Current action and preconditions to check: path_clear

Your task: For each precondition in the list above, predict whether it will hold at this action.

Consider the current scene as observed from the mobile robot's camera, and analyze the predicted future states of all dynamic agents (e.g., people, animals, vehicles, or any moving entities) within the NEXT SECOND.

IMPORTANT: Only answer "very likely" if you are absolutely certain—based on strong, clear evidence—that a dynamic agent will violate the precondition in the predicted future state. Do NOT answer "very likely" for unlikely, ambiguous, or low-probability risks.

Ask yourself for each precondition: Is there a high probability, with clear and convincing evidence, that the predicted future states of any dynamic agent will interfere with the predicted future state of the currently executing action within the NEXT SECOND, causing that precondition to fail?

Assess the risk level based on these predictions. Use "likely" or "very likely" if motions create a clear risk of interference.

Use "neutral" or "improbable" if agents are nearby but their predicted paths are clearly diverging or non-conflicting.

Failure Risk Categories: "very improbable", "improbable", "neutral", "likely", "very likely"

Answer Format: Output ONLY the probability_of_failure value from these categories: "very improbable", "improbable", "neutral", "likely", "very likely"

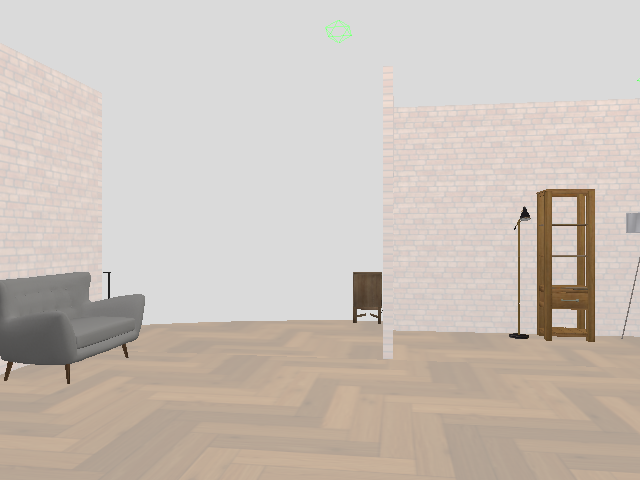

Answer: very improbable